Field crop: maize
Growth stage: 2
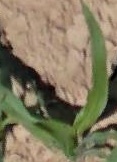
Species: maize